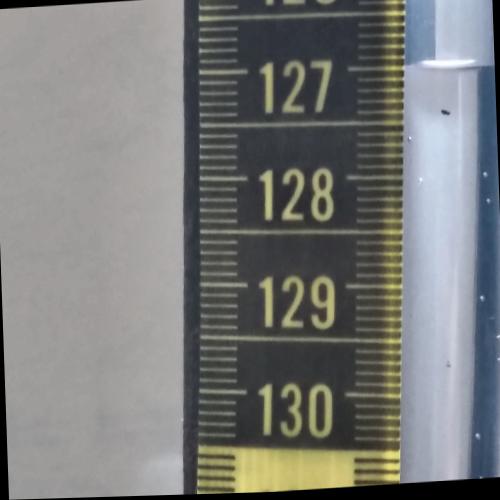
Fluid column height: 127.0 cm